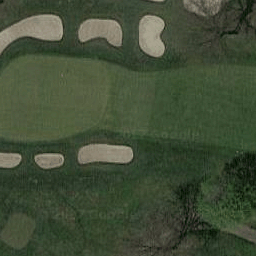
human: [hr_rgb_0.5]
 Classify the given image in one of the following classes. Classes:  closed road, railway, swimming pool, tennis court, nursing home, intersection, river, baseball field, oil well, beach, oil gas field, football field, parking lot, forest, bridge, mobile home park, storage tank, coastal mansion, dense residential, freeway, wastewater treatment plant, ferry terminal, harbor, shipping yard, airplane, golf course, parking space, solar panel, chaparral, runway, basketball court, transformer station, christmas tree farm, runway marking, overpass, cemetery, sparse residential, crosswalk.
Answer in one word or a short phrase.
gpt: golf course